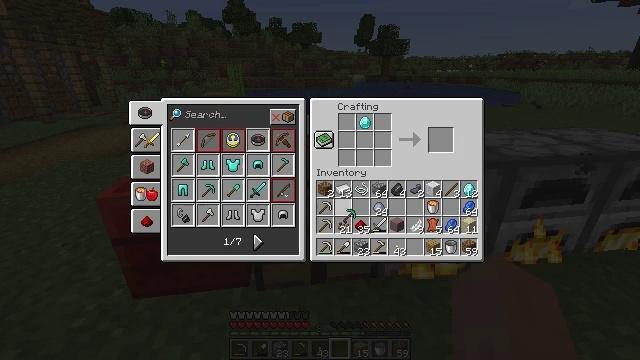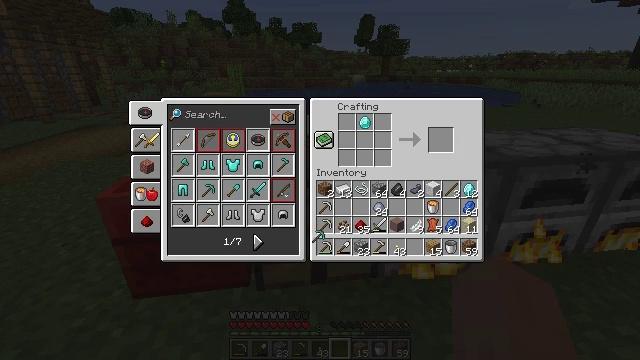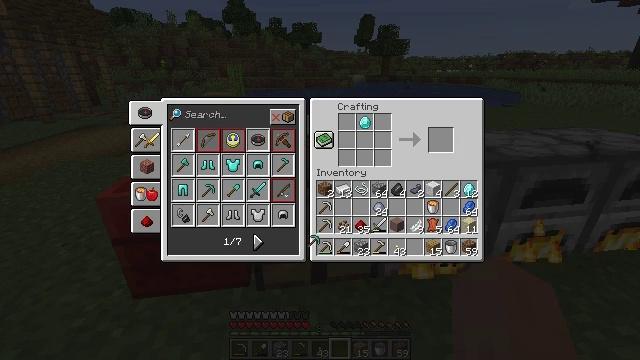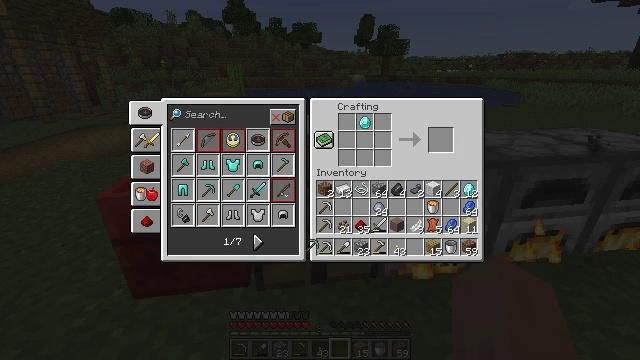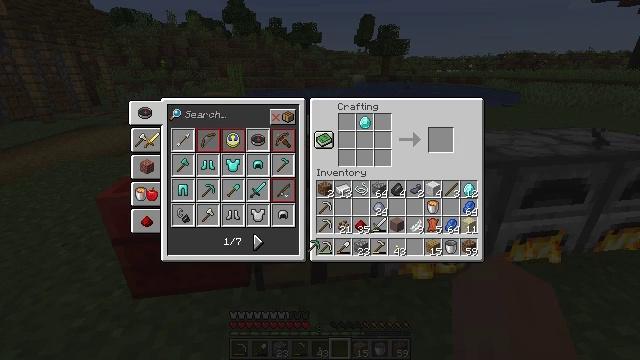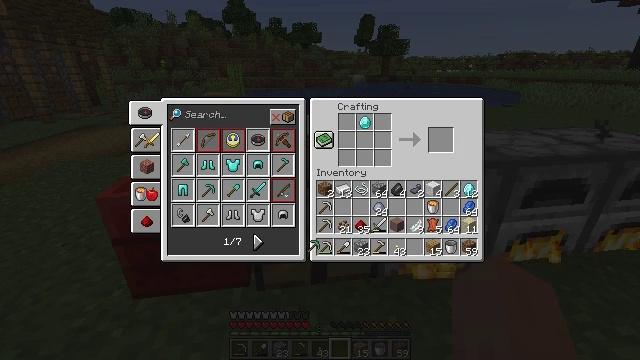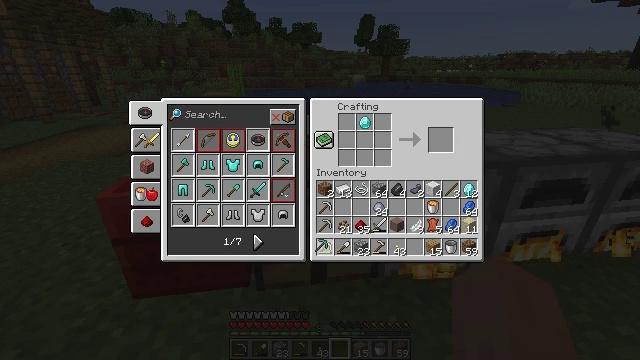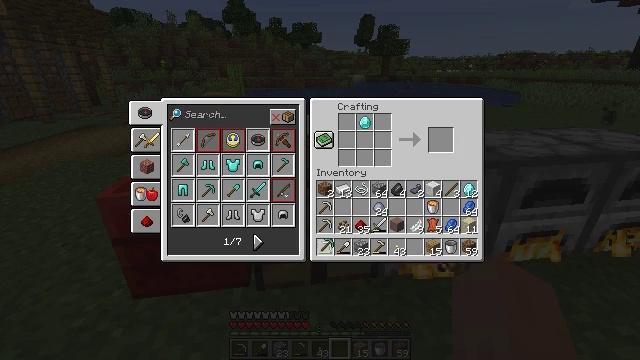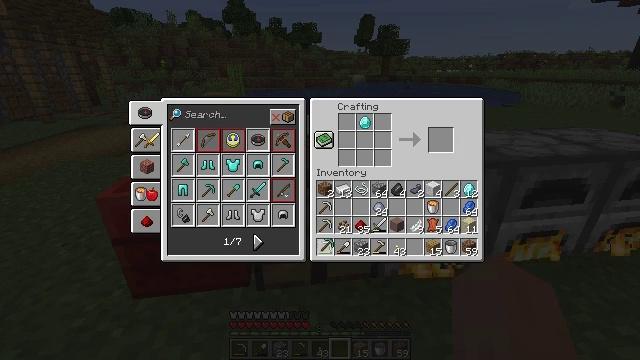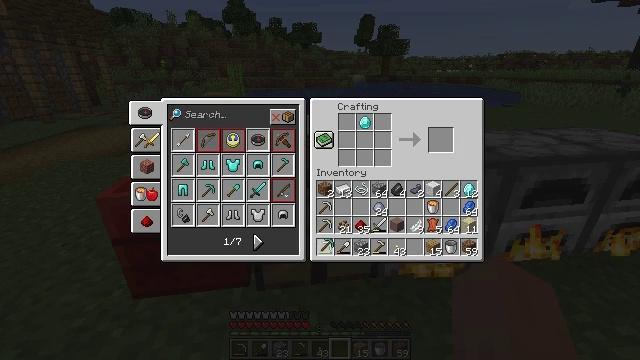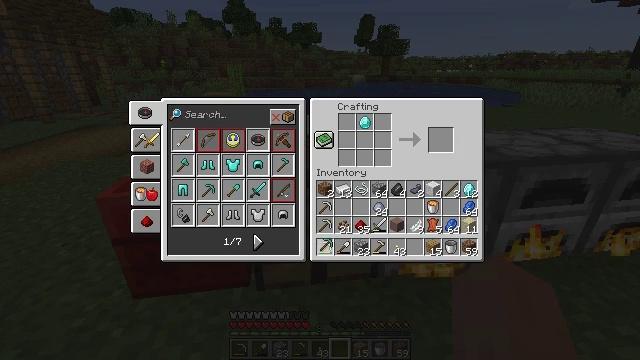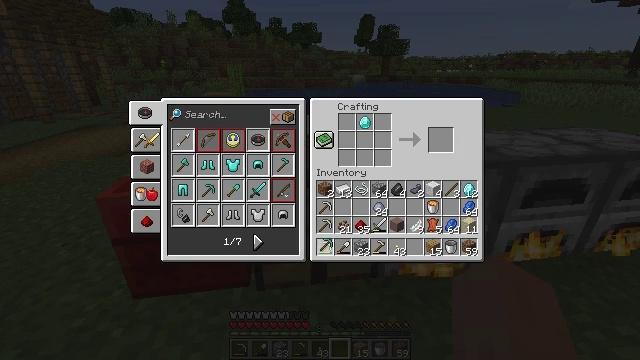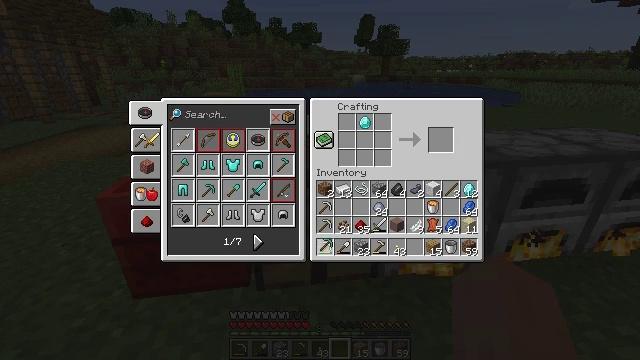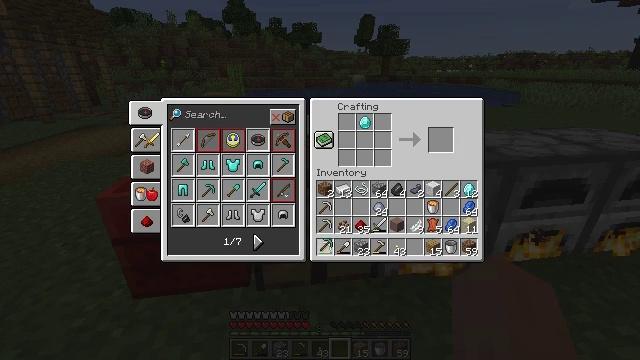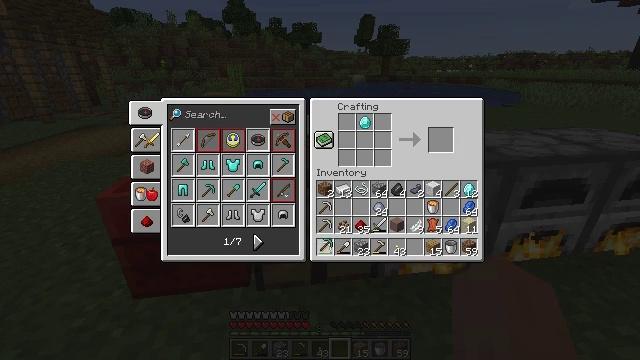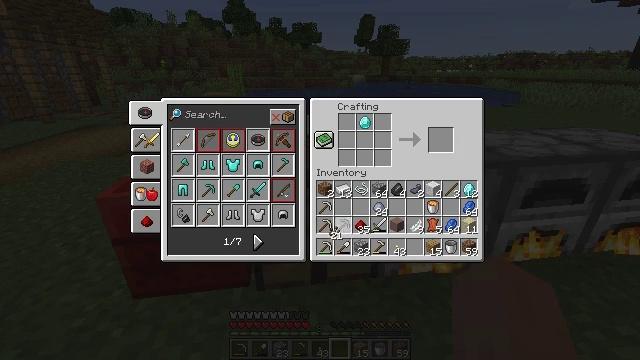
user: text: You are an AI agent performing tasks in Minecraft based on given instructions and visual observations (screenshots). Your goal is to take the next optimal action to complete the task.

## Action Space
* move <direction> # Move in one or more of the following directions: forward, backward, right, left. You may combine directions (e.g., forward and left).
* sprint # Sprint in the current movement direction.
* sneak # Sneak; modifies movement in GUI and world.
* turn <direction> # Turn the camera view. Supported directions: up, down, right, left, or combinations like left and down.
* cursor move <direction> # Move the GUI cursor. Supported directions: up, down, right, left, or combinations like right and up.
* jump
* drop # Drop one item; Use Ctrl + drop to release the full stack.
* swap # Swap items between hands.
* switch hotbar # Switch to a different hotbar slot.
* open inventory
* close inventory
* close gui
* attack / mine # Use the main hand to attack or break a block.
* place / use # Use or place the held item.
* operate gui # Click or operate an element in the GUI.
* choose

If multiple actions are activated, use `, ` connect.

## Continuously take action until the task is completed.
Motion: motion action
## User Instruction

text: Remove a light gray terracotta from the inventory.
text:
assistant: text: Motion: cursor move left and down, open gui
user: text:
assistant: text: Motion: no_op
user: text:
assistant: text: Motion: no_op
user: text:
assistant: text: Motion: no_op
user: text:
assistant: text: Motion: no_op
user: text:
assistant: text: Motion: cursor move right
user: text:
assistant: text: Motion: no_op
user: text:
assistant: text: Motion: no_op
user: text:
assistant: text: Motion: no_op
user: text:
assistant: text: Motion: no_op
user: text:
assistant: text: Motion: no_op
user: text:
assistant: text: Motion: operate gui
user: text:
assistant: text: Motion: operate gui
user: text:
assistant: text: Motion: operate gui
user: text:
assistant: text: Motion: cursor move right and up
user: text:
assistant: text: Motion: cursor move up
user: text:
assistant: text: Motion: no_op
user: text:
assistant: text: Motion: no_op
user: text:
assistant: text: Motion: no_op
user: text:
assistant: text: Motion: no_op
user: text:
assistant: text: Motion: no_op
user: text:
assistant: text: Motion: no_op
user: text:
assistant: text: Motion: no_op
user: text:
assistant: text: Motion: no_op
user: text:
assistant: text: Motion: no_op
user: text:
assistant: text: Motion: no_op
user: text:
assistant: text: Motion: cursor move left
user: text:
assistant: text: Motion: no_op
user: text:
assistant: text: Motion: no_op
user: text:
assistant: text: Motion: no_op